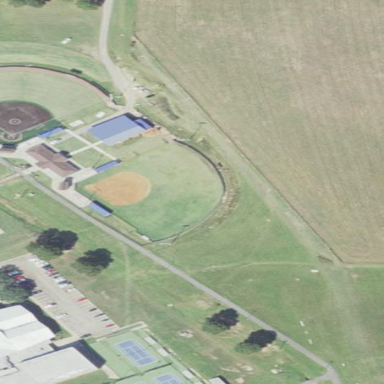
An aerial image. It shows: Softball pitch for leisure sports.